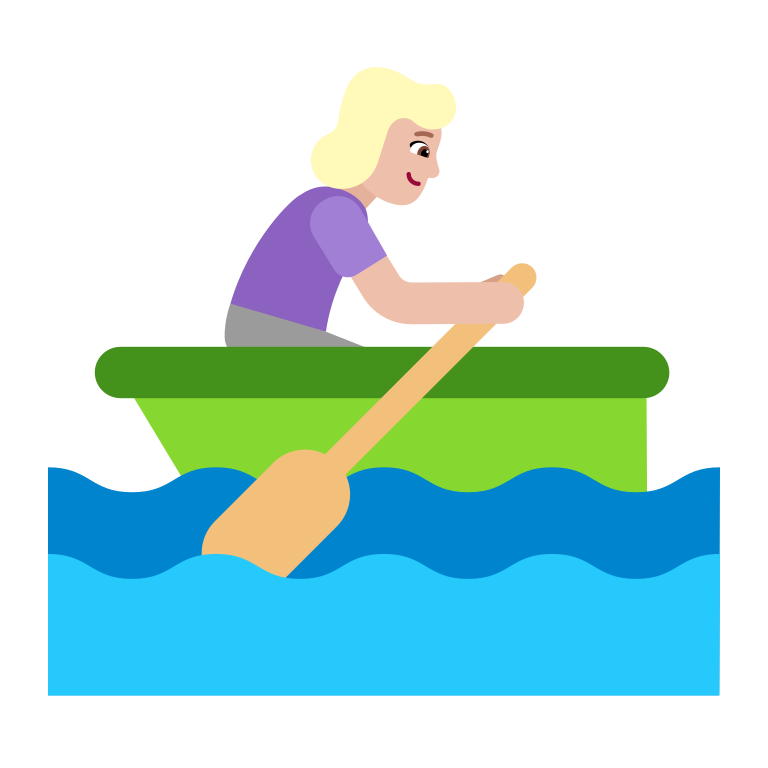
woman rowing boat flat  light